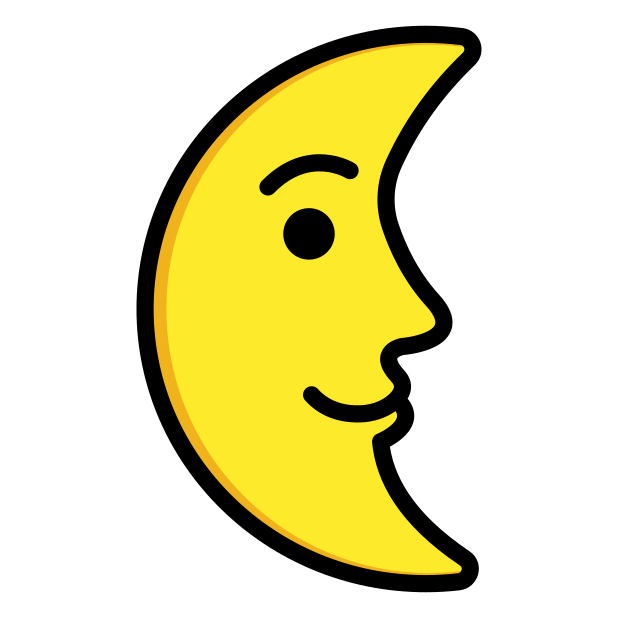
last quarter moon face